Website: walmart
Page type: payment
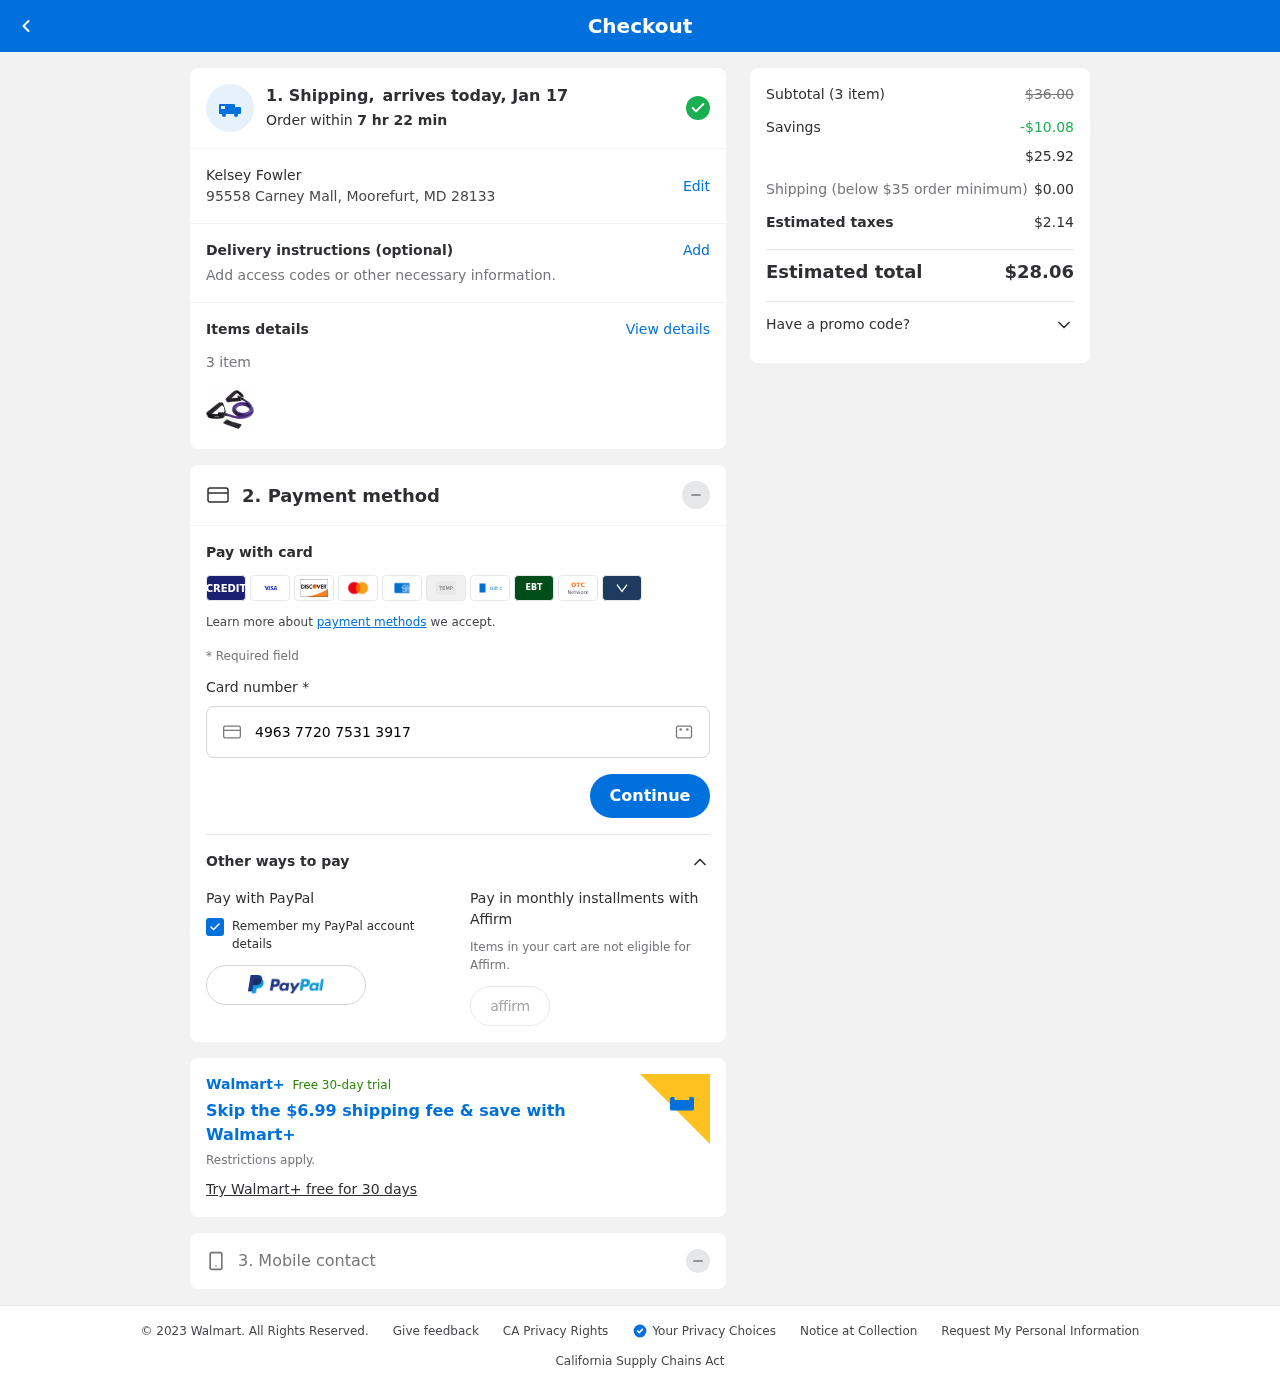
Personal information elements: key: PII_FULLNAME
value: Kelsey Fowler
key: PII_STREET
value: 95558 Carney Mall
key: PII_CITY_STATE_ZIP
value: Moorefurt, MD 28133
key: PII_CARD_NUMBER
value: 4963 7720 7531 3917
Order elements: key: ORDER_DELIVERY_DATE
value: Jan 17
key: ORDER_NUM_ITEMS
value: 3
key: ORDER_SUBTOTAL_BEFORE_SAVINGS
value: $36.00
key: ORDER_SAVINGS
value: -$10.08
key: ORDER_SUBTOTAL
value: $25.92
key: ORDER_SHIPPING_COST
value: $0.00
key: ORDER_TAX
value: $2.14
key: ORDER_TOTAL
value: $28.06